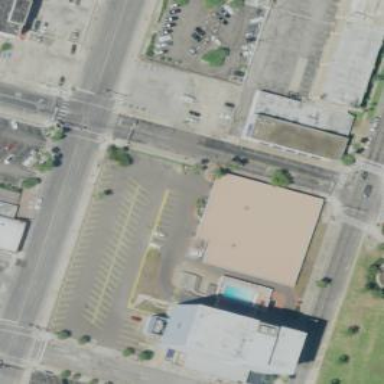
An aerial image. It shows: View of roof of building.